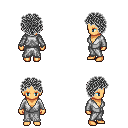
a pixel art fantasy rpg character, female body template, human, tanned skin, white robe, teal pants, gray curly afro hairstyle, four views (front, back, left, right), 2x2 character sprite sheet, small pixel art, hard edges, no anti-aliasing